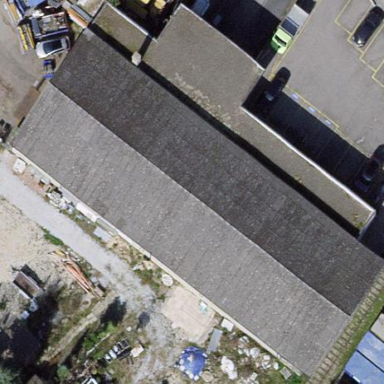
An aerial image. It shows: Commercial building.